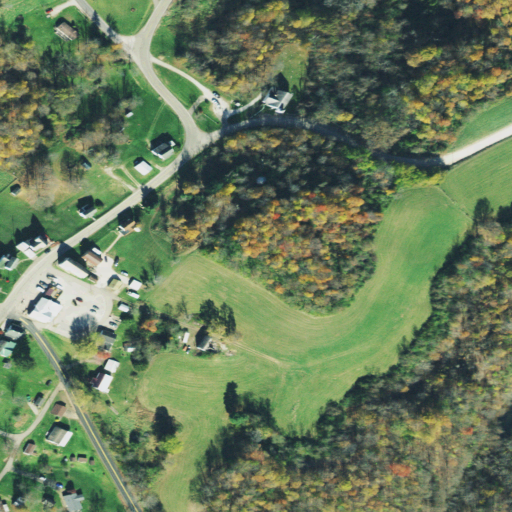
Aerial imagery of mountain in Ohio named Beatty Knob containing deciduous forest, pasture, open development, low intensity development, mixed forest, medium intensity development, and shrub